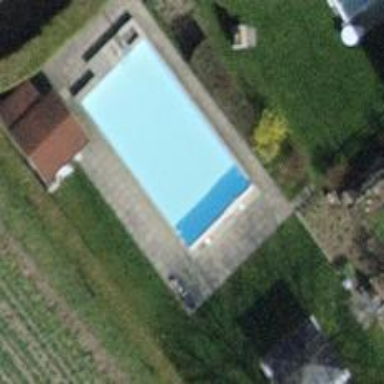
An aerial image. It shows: Swimming pool located in leisure land.